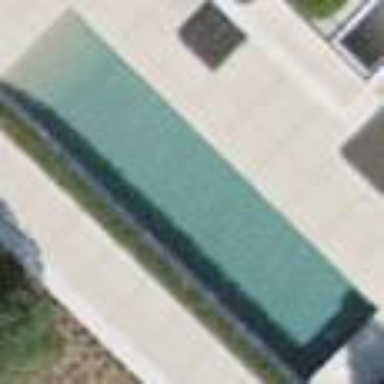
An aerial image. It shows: Swimming pool located in leisure land.